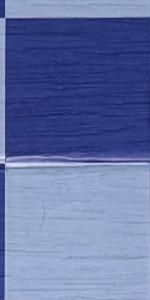
Label: Empty